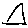
Label: triangle